Question: I have a couple groups of links at the top of a layout page for an MVC app, and I'm having trouble getting these links positioned properly.
Here's what they SHOULD look like (I'm making some huge changes to this site, but keeping the layout intact):

Keep in mind that this photo is at the center-right of my page, that is to say, the page extends further to the right, but there's no content in that area.
After altering these image-based links to text-based, they lose their styling integrity and scramble.
Here's some code from my current links to give an idea of how they're contained:
'''
<div class="top-links">
<div id="top-nav">
<a class="top-link" href="#" title="My Profile">
<span>MY PROFILE</span>
</a>
<a class="top-link" href="#" title="Account Profile">
<span>ACCOUNT PROFILE</span>
</a>
<a class="top-link" href="#" title="Sign Out">
<span>SIGN OUT</span>
</a>
</div>
</div>
<div class="links">
<div id="nav">
<a class="home-link home-link-left" href="#" title="My Component Books">
<span>MY COMPONENT BOOKS</span>
</a>
<a class="home-link" href="#" title="New Component Book">
<span>NEW COMPONENT BOOK</span>
</a>
<a class="home-link" href="#" title="System Logs">
<span>SYSTEM LOGS</span>
</a>
</div>
</div>
'''
I left out pieces of the tags themselves for readability.
And finally, the relevant CSS:
'''
/*----------- TOP NAVIGATION -----------*/
.top-links {
float: right;
height: 31px;
margin: 0 0 0 0;
width: auto
}
.top-link {
font: 7pt Georgia, serif;
color: #E1915C;
text-align:center;
text-decoration: none;
line-height: 34px;
padding: 10px;
}
#top-nav {
float: right;
margin: 0 0 0 0;
overflow: hidden;
}
/*----------- NAVIGATION -----------*/
.links {
float: right;
width: auto;
height: 36px;
overflow: hidden;
bottom: 0;
right: 0;
}
.home-link {
font: 7.25pt Georgia, serif;
color: #E1915C;
text-decoration: none;
font-weight: bold;
border-right: 1px solid #E1E1E1;
text-align: center;
line-height: 36px;
width: auto;
padding: 10px;
}
.home-link:hover {
color: #369AAA;
}
.home-link-left {
border-left: 1px solid #E1E1E1;
}
.home-link-right {
border-right: 1px solid #E1E1E1;
}
#nav {
position: absolute;
float: right;
overflow: hidden;
}
'''
Sorry if it seems like a bit much, some of it isn't my original code and I'm not sure what I should/shouldn't include.
I'm not the best with CSS, so could any styling gurus give me some insight on how I can make the links lay out as they are in the screenshot?
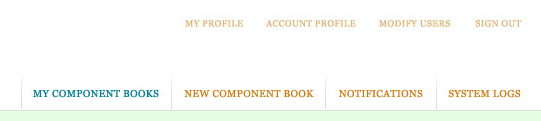
Answer: Here is the jsFiddle: <URL>
'''
#profile-nav {
margin-bottom: 25px;
}
.nav-container,
.nav-container li {
margin: 0;
padding: 0;
}
.nav-container {
clear: right;
float: right;
}
.nav-container li {
border-left: 1px solid #E1E1E1;
float: left;
list-style: none;
line-height: 36px;
}
.nav-container a {
font: 7.25pt Georgia, serif;
color: #E1915C;
text-decoration: none;
font-weight: bold;
padding: 10px;
text-transform: uppercase;
}
.nav-container a:hover {
color: #369AAA;
}
.nav-container .last-link {
border-right: 1px solid #E1E1E1;
}
.no-border li {
border: 0;
}
'''
'''
<ul id="profile-nav" class="nav-container no-border">
<li>
<a href="#" title="My Profile">My Profile</a>
</li>
<li>
<a href="#" title="Account Profile">Account Profile</a>
</li>
<li>
<a href="#" title="Sign Out">Sign Out</a>
</li>
</ul>
<ul id="component-nav" class="nav-container">
<li>
<a href="#" title="My Component Books">My Component Books</a>
</li>
<li>
<a href="#" title="New Component Books">New Component Books</a>
</li>
<li>
<a href="#" title="Notifications">Notifications</a>
</li>
<li class="last-link">
<a href="#" title="System Logs">System Logs</a>
</li>
</ul>
'''